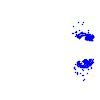
Particle: electron